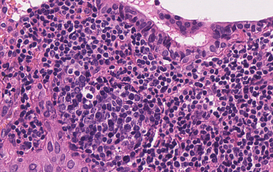
Tumor epithelial tissue: yes
Tumor-associated stroma tissue: yes
Normal tissue: no